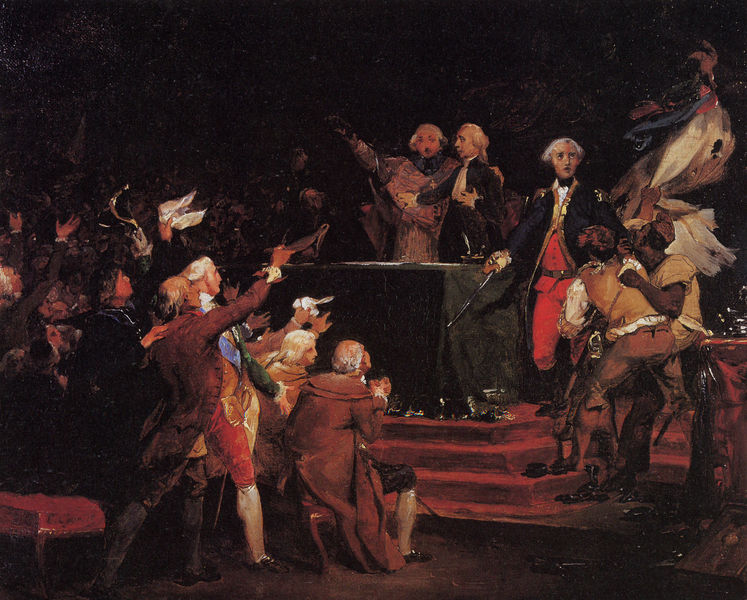
Titel: Bailly proclamé maire de Paris, Bailly wird zum Bürgermeister von Paris ausgerufen
Künstler: Léon Cogniet
Standort: La Rochelle
Institution: Musée du Nouveau-Monde
Schlagwörter: blau, dunkel, gemälde, hand, mann, weiß, gelb, menschen, ocker, bewegung, braun, bunt, finger, frankreich, geste, holz, hut, hüte, männer, nacht, raum, rücken, schwarz, stuhl, szene, tisch, haus, rot, tuch, ansammlung, beige, versammlung, gericht, barock, geschichte, historie, mensch, rembrandt, stehen, bild, gesten, hände, innenraum, niederlande, tischdecke, tischtuch, öl, ebene, dunkelheit, gold, haare, kostüm, redner, tücher, adel, decke, innen, locken, renaissance, helldunkel, bewegt, perücke, düster, fahnen, haltung, stab, fahne, rede, amerika, hocker, friedrich, ölgemälde, treppe, treppen, historienbild, kaiser, könig, soldaten, goya, stufe, stufen, rüschen, zeigen, weste, neger, schwarze, aufruhr, sichel, politik, revolution, schwert, streit, säbel, uniform, waffen, jacken, dynamik, volk, bürgertum, degen, offizier, orden, scherpe, verhandlung, politiker, taschentuch, hubi, dolch, dramatik, general, bürgerlich, diagonale, begrüssung, kostüme, abstimmung, diskussion, kniebundhose, kongress, usa, deuten, perücken, aufrergung, deiktisch, deiktische, deuteung, disput, egalite, französische revolution, fraterite, generäle, ho0lz, jefferson, liberte, louis philippe, marschallstab, nationalversammlung, parlament, preußen, präsident, rufe, schwur, sklaven, ärger, augenblick, applaus, verfassung, eid, regierung, proklamation, geschehen, erregt, debatte, unabhängigkeit, washington, weißes tuch, george washington, u.s.a., beifall, georger washington, unabhängigkeitserklärung, barodk